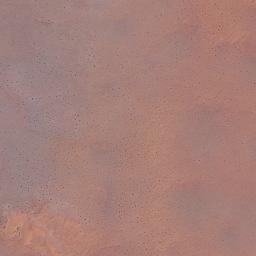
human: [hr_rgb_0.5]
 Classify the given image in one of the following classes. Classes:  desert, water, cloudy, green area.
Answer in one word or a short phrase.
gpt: desert